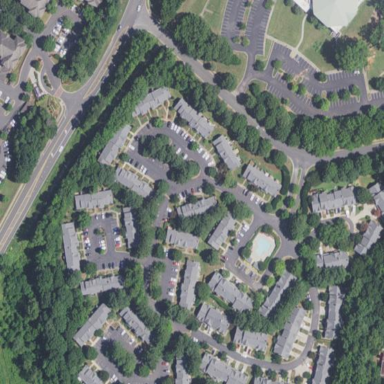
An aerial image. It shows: Condominium in residential neighbourhood.